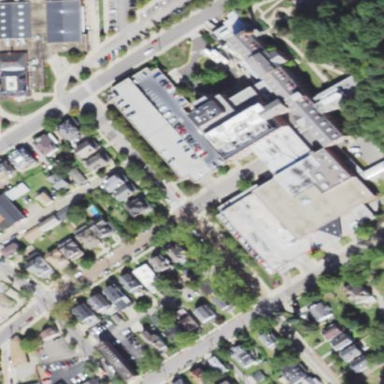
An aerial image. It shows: Healthcare facility identified as hospital.